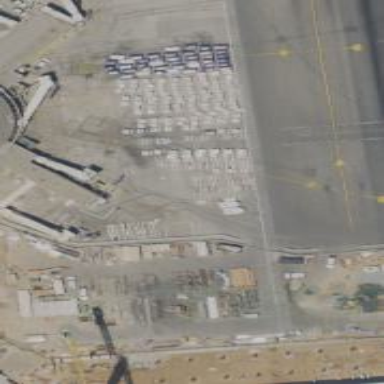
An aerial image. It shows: Apron at the airport.